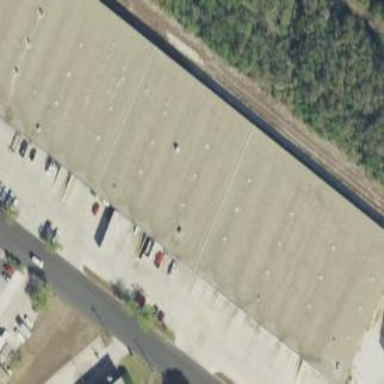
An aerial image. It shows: Warehouse.